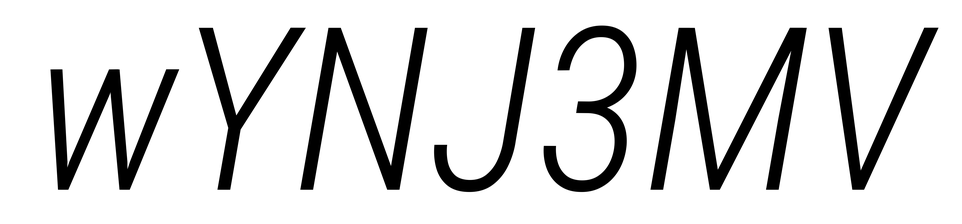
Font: Roboto-Italic_Condensed_Light_Italic